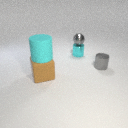
large brown rubber cube to the left of small cyan metal cylinder